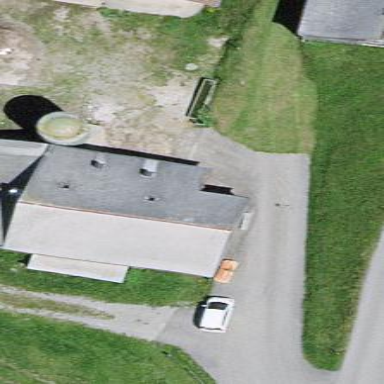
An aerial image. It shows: Farmyard area.